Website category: university
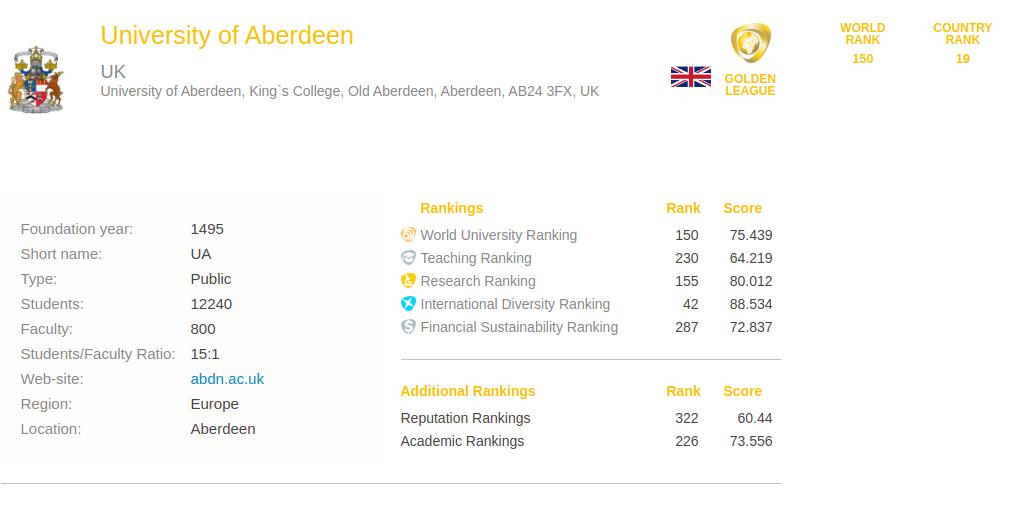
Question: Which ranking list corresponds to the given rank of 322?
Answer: Reputation Rankings

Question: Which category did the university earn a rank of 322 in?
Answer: Reputation Rankings

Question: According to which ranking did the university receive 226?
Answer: Academic Rankings

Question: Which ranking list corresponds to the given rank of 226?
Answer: Academic Rankings

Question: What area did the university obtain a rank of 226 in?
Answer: Academic Rankings

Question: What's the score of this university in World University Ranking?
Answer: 75.439

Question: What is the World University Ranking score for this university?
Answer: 75.439

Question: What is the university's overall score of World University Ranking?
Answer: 75.439

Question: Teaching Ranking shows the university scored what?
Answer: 64.219

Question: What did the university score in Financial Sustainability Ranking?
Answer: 72.837

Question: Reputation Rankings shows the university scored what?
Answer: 60.44

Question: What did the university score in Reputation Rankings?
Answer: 60.44

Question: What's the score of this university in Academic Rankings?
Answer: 73.556

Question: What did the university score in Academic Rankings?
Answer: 73.556

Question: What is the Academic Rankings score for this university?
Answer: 73.556

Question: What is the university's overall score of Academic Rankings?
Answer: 73.556

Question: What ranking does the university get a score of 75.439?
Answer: World University Ranking

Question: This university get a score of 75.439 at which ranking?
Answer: World University Ranking

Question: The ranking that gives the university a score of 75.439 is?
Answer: World University Ranking

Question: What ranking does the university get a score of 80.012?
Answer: Research Ranking

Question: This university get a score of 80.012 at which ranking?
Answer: Research Ranking

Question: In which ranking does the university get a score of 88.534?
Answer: International Diversity Ranking

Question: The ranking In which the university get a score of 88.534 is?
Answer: International Diversity Ranking

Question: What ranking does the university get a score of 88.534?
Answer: International Diversity Ranking

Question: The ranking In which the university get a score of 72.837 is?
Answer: Financial Sustainability Ranking

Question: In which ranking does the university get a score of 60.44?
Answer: Reputation Rankings

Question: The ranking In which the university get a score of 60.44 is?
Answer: Reputation Rankings

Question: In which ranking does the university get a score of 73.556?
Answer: Academic Rankings

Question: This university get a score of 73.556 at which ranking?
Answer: Academic Rankings